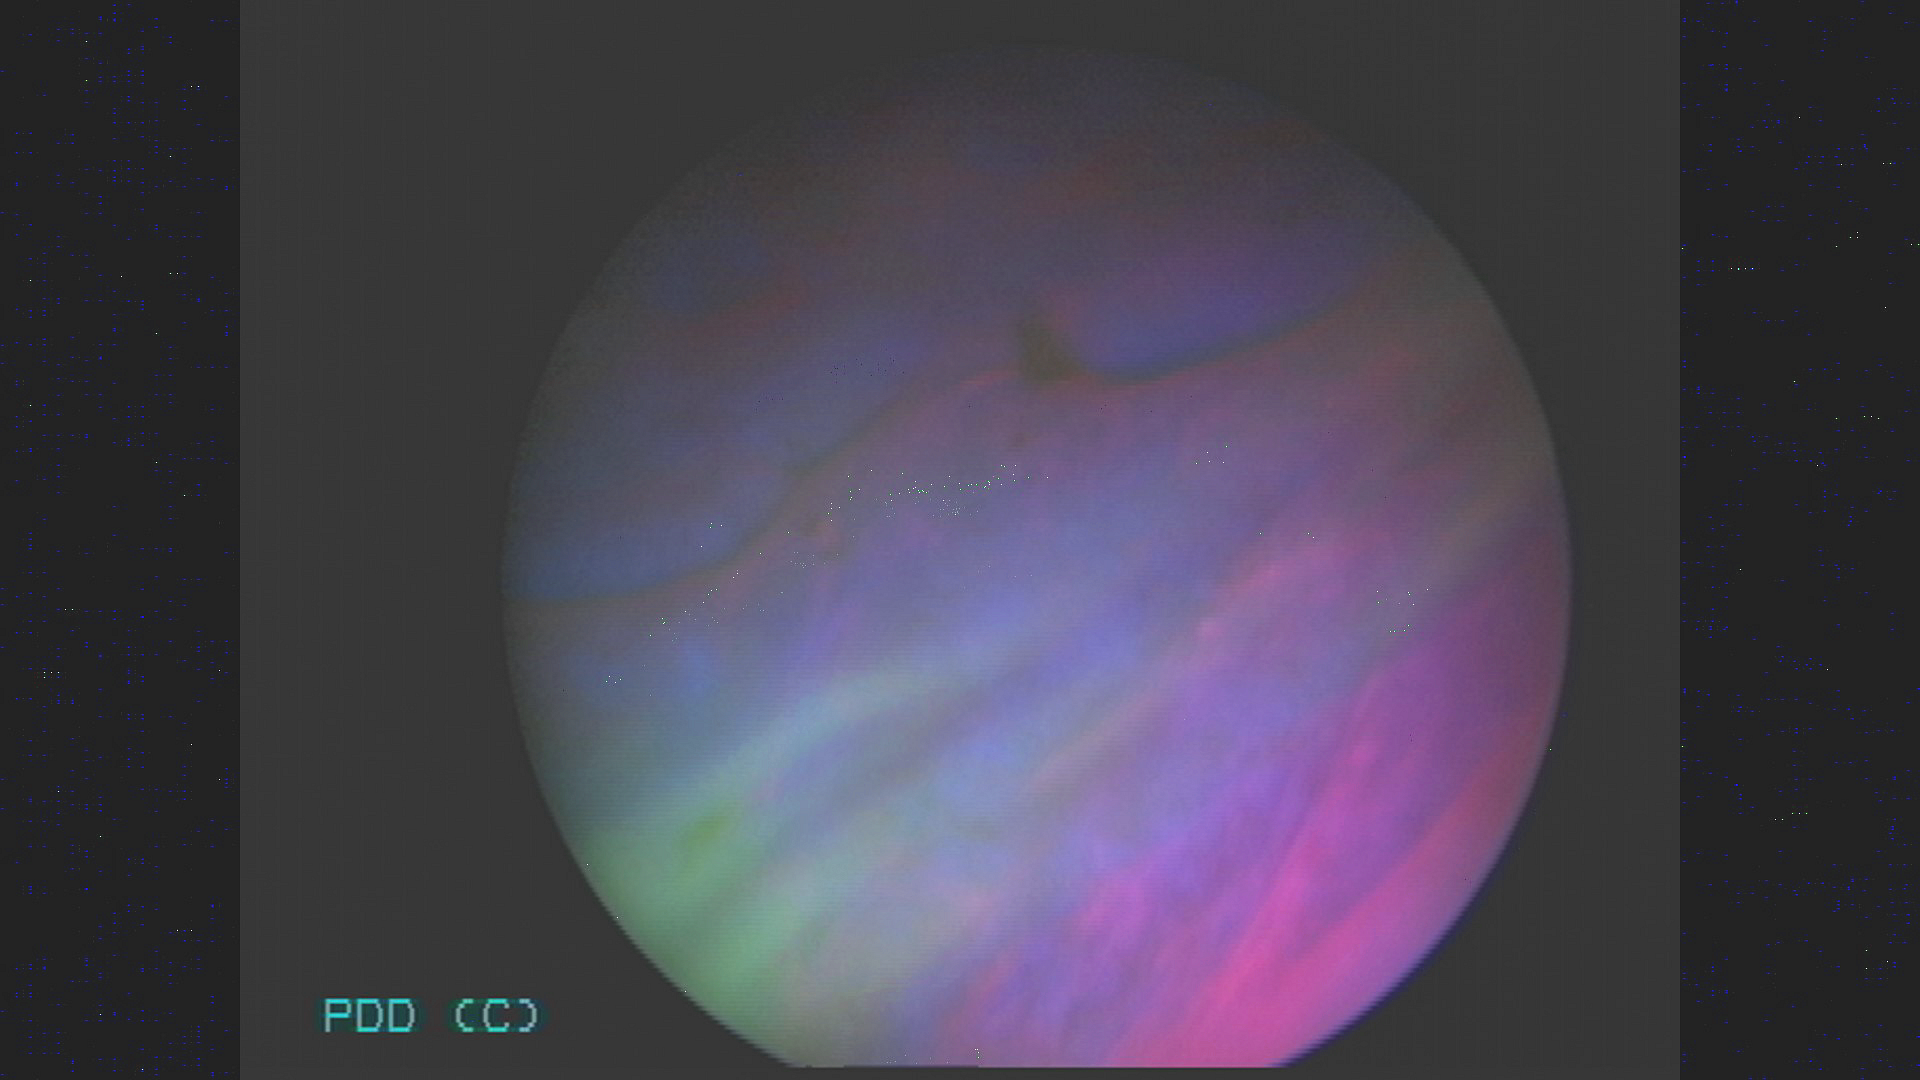
Modality: BLC
Class: Malignant
Subclass: CIS
Lesion: L1
Stage: Tis
Morphology: Non-papillary
Bladder cancer association: Yes